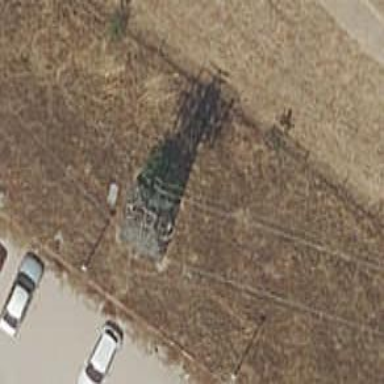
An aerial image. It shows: Power line in the image.